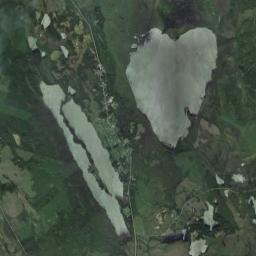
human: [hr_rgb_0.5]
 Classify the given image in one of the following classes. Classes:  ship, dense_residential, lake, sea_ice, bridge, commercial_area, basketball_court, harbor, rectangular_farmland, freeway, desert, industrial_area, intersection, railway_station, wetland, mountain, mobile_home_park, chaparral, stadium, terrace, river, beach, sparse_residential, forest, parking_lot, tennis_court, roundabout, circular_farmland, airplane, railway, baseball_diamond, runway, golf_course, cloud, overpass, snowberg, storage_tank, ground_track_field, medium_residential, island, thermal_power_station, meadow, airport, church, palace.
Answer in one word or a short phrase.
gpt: lake